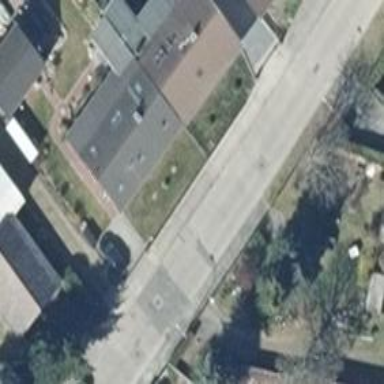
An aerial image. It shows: Residential road with concrete surface.